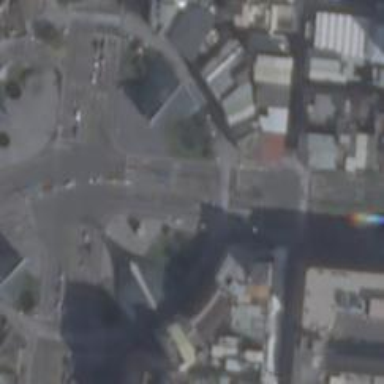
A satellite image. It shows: Marked crossing on the road.